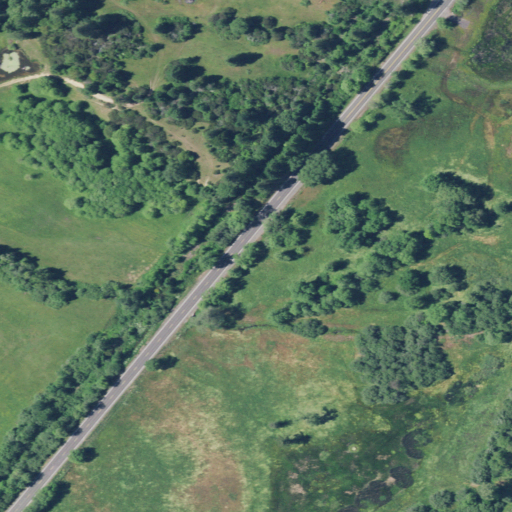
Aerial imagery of valley in California named Wild Oat Canyon containing shrub, pasture, open development, herbaceous wetlands, grassland, mixed forest, woody wetlands, and evergreen forest